Question: I have two button bars- each contains links, but one also contains a submit button of a certain height. The one with the submit button has all the elements vertically centered. I want the other button bar, without the submit button, to look the same, so I gave it an explicit height. However, the links within it align to the top instead of in the middle.
What's going on here, and how can I make link bars that are of a consistent height, with vertically centered elements?
'''
<div class="link-bar">
<input type="submit" value="Save"/>
<a href="#">link</a>
<a href="#">link</a>
</div>
<div class="link-bar">
<a href="#">link</a>
<a href="#">link</a>
</div>
'''
'''
input[type='submit'] {
width:100px;
height:40px;
border:solid red 1px;
}
.link-bar {
height:40px;
background:#EEE;
border:blue 1px solid;
margin:10px;
vertical-align: middle;
}
'''
See <URL> for example

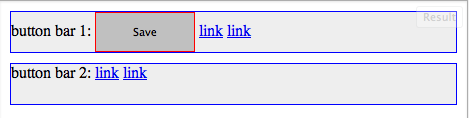
Answer: Simply add 'line-height' equal to the 'height'. By default, any text on that line will be vertically centered. The exception occurs if you wrap the text to a new line.
<URL>
I also removed your 'vertical-align' as it's superfluous to content in block level elements. <URL>.
'''
.link-bar {
height: 40px;
background: #EEE;
border:blue 1px solid;
margin: 10px;
}
.link-bar a {
line-height: 40px; /* equal to the height of the container */
}
'''
<URL>